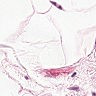
Metastatic tissue present: no